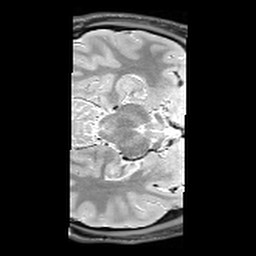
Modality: PDw
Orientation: axial
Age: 21
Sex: male
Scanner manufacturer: siemens
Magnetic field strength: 3 T
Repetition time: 6.49 s
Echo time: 0.016 s